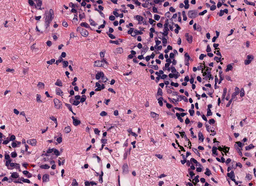
Tumor epithelial tissue: no
Tumor-associated stroma tissue: yes
Normal tissue: no